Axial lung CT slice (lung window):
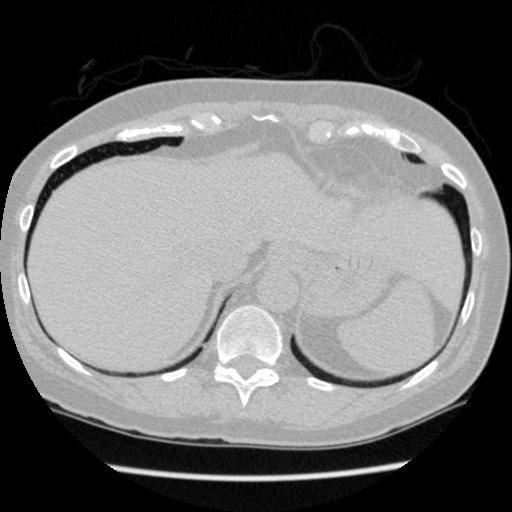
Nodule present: no